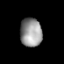
Tissue: prostate
Cell type: Fibroblasts
Senescence score: 0.8134
Nuclear area (px): 607
Mean DAPI intensity: 150.799